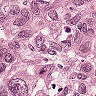
Metastatic tissue present: yes